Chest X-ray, PA view. Patient: 43 years old, sex M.
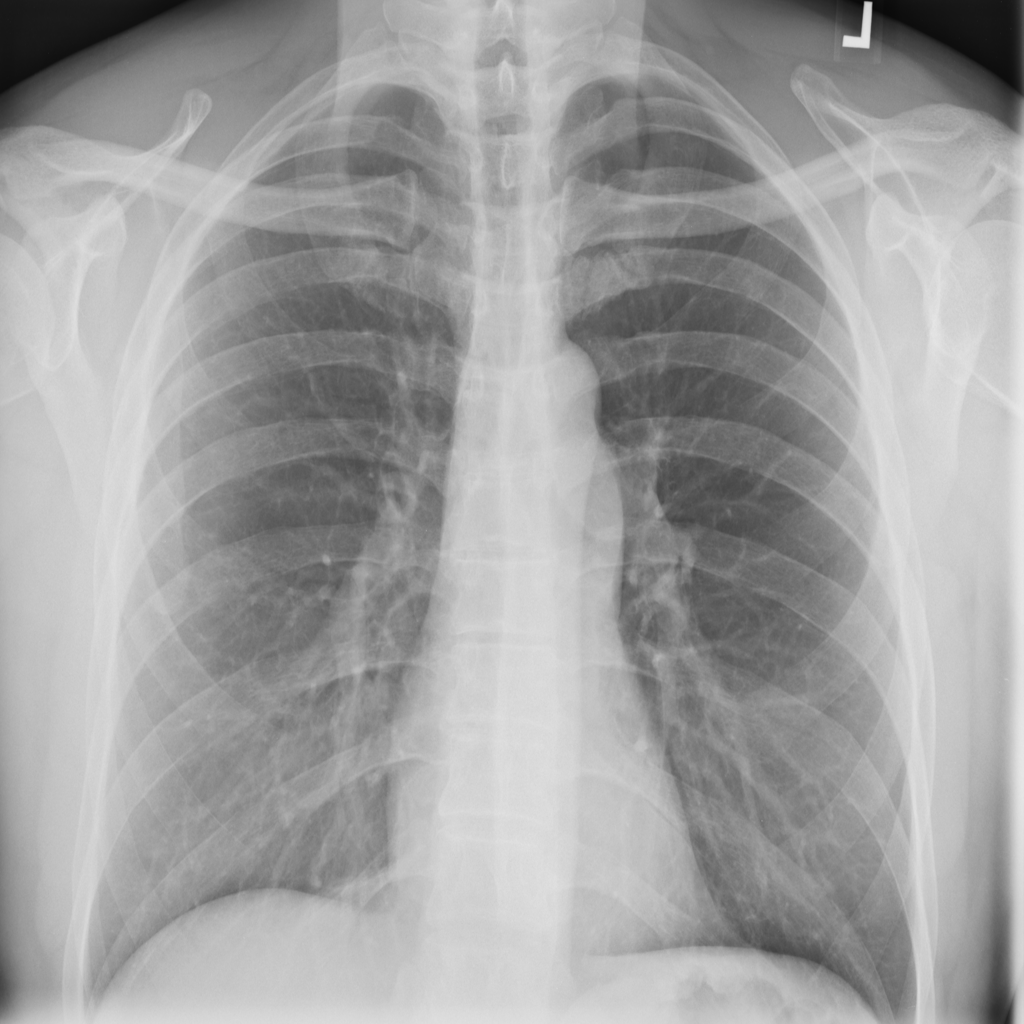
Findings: No Finding